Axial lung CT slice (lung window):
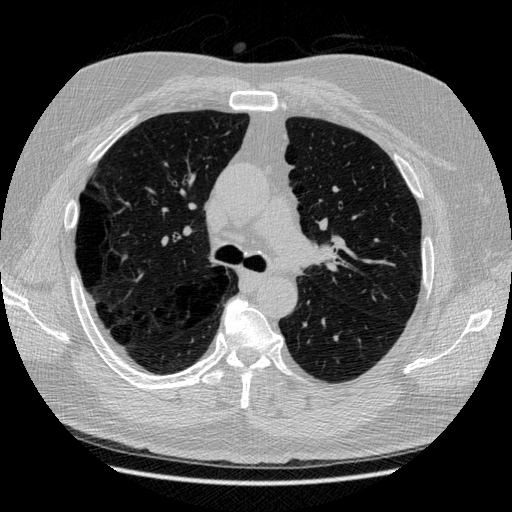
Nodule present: no